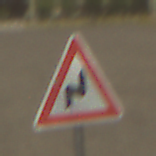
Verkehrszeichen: DoppelkurveRechts
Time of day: MorningAfternoon
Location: Outdoor (Suburban)
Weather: Clear
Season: NotSpecified
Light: Natural